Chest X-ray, PA view. Patient: 23 years old, sex M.
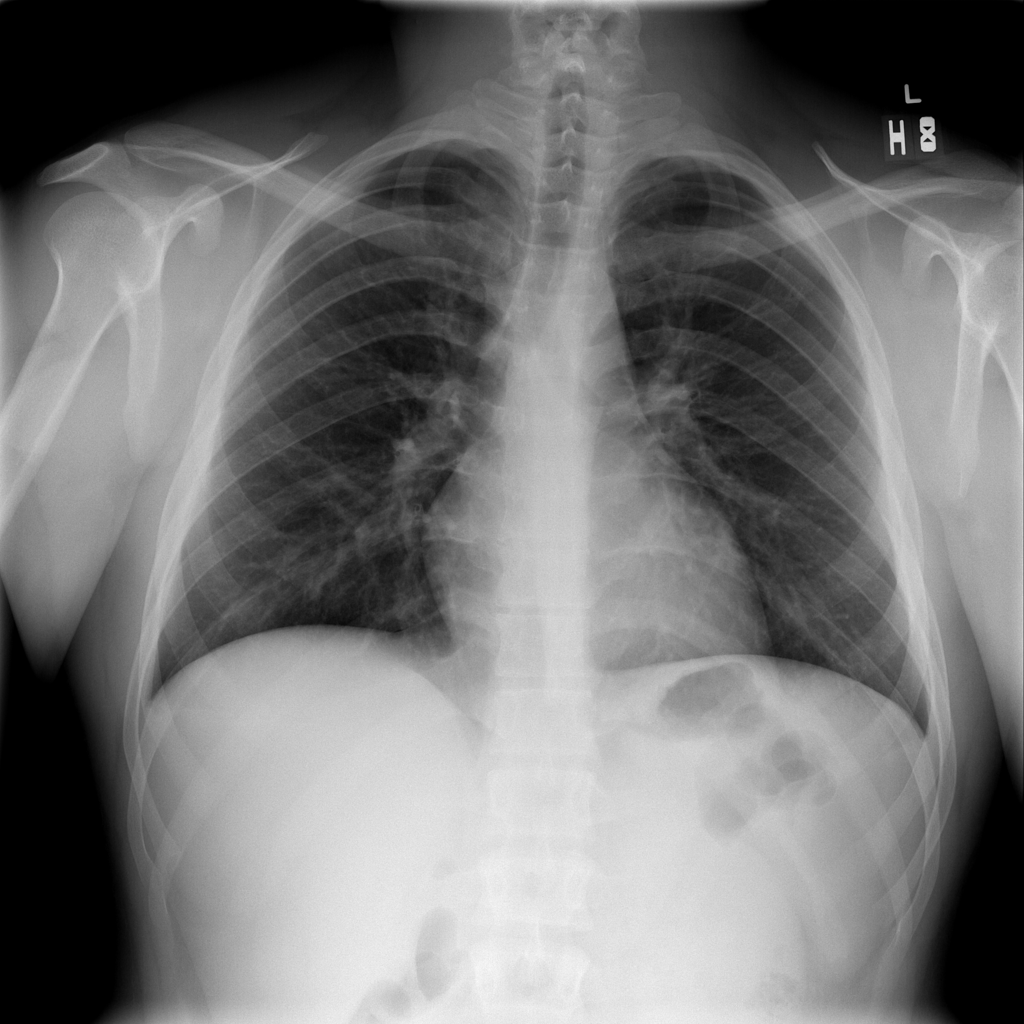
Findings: No Finding